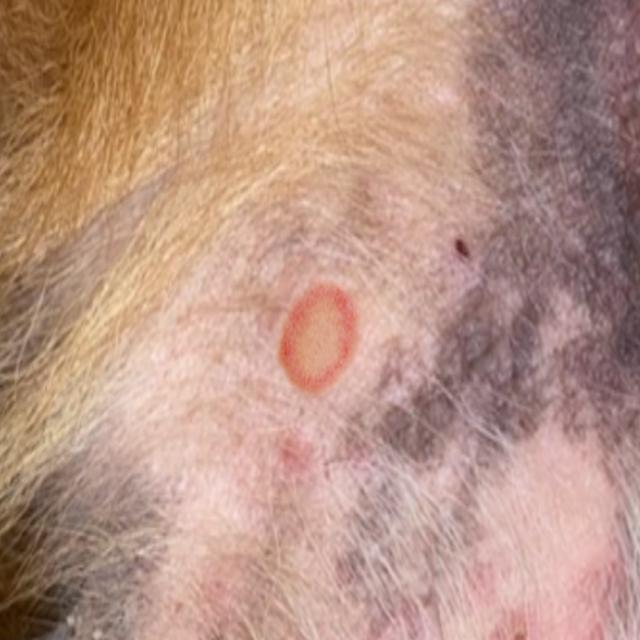
Canine ringworm (Dermatophytosis) — fungal infection caused by Microsporum or Trichophyton. Presents with circular alopecia, scaling, crusting, and broken hairs.